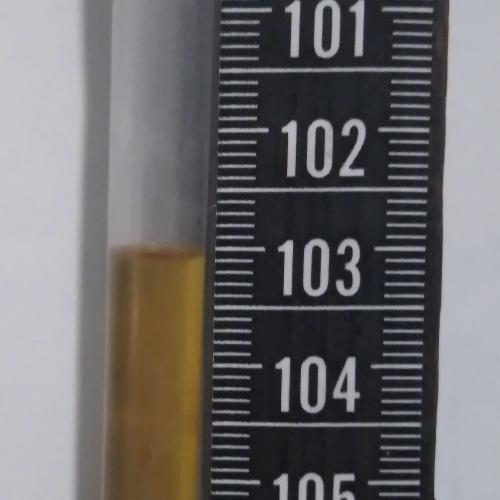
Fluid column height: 103.1 cm